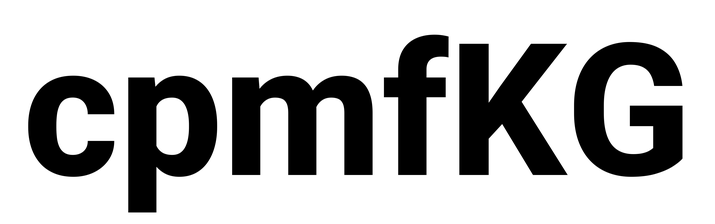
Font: Roboto_ExtraBold